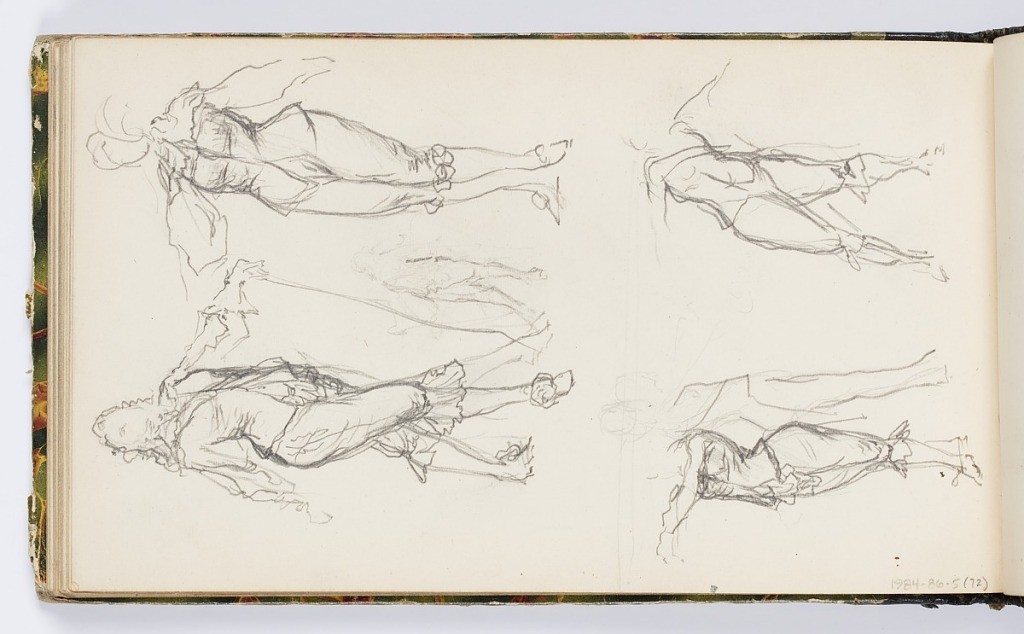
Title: Sketchbook Page: Figures
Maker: Kenyon Cox, American, 1856–1919
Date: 1875
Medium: Graphite on paper
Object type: Sketchbook folio
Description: Four sketches of standing figures in period costume, possibly 17th-century.